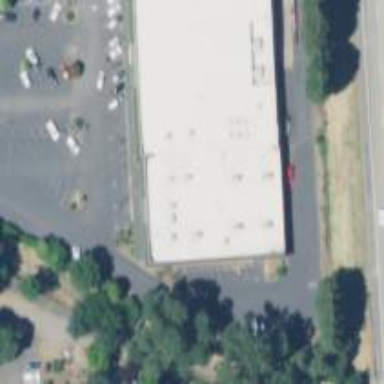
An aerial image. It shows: Clinic.